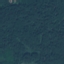
Land use / land cover: Forest